Question: I am trying to run <URL>. I reached upto "Modify the Client Application" and I am then having the following errors (and below is my file organization screenshot:
At this stage, as you can see below, I have the following issues in MainActivity.java.
1. activity_main.xml is called out but the project in its layout folder only has activity_register.xml (see here)
2. "Checkinendpoint" class is undefined but there is a CheckInEndPoint.java in the "MobileAssistant-AppEngine" project, as you can see in the image below. Is that not supposed to get picked up in MainActivity.java - how to import that? (doesnt work like a normal library import, i.e. "MobileAssistant-AppEngine" is not a library that "MobileAssistant" can reference.
3. Same question as above for CheckIn class that is also undefinted in the picture below.

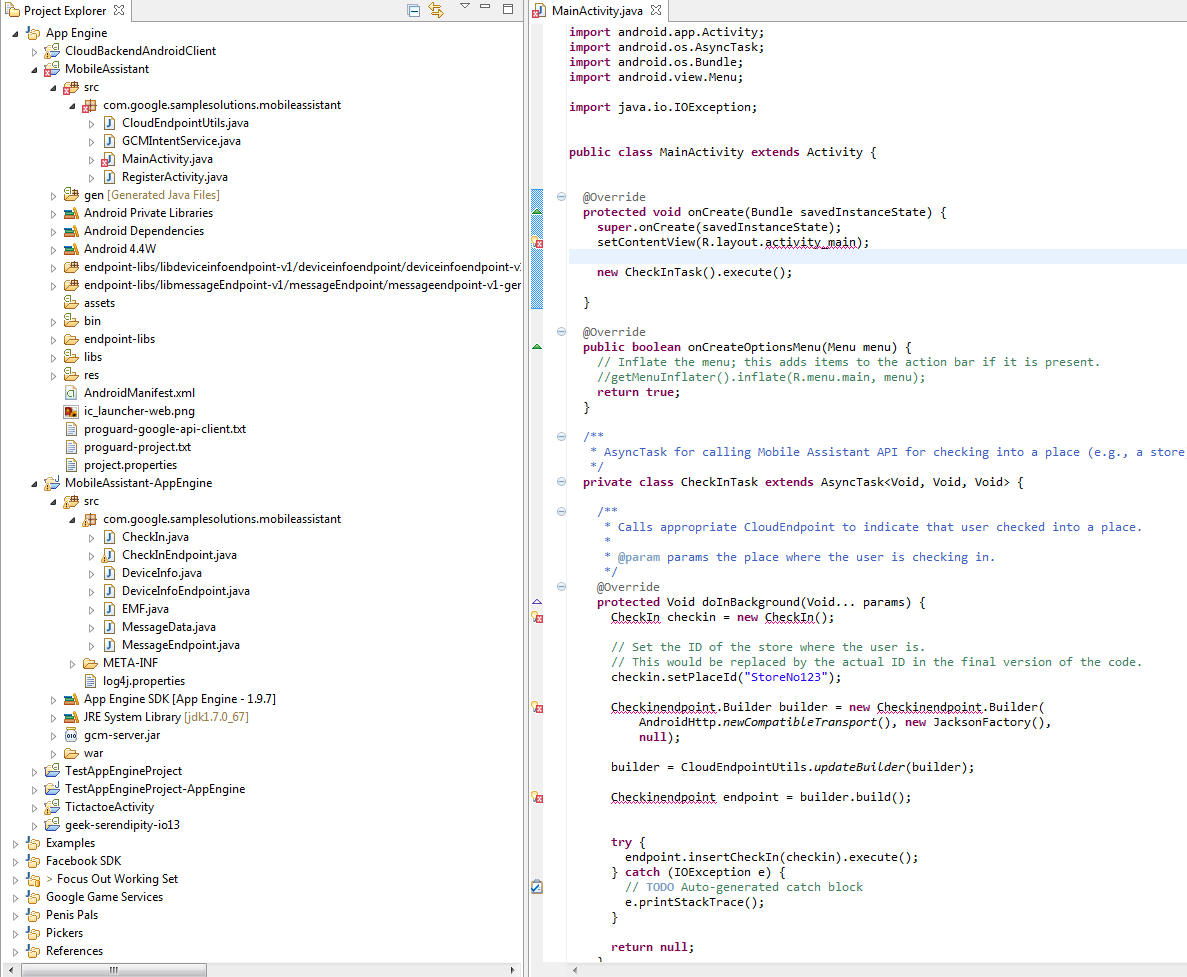
Answer: Delete 'deviceinfoendpoint-v1-generated-source' & 'messageendpoint-v1-generated-source' from the Project-MobileAssistant and then right click on the MobileAssistant-appengine project then click on Generate Cloud EndPoint Library from Google Sub menu.